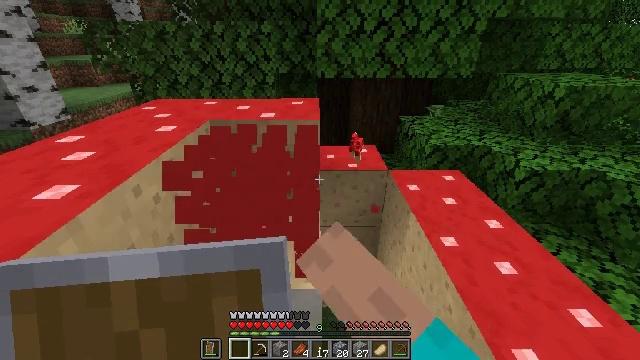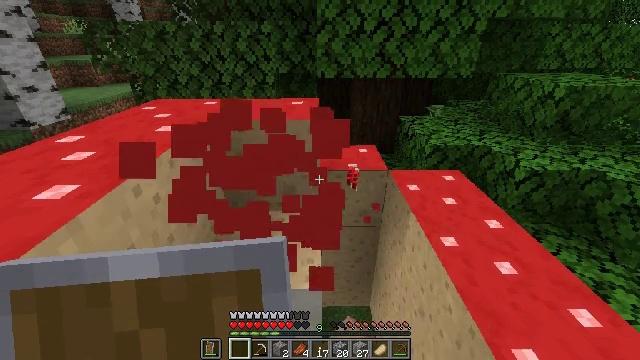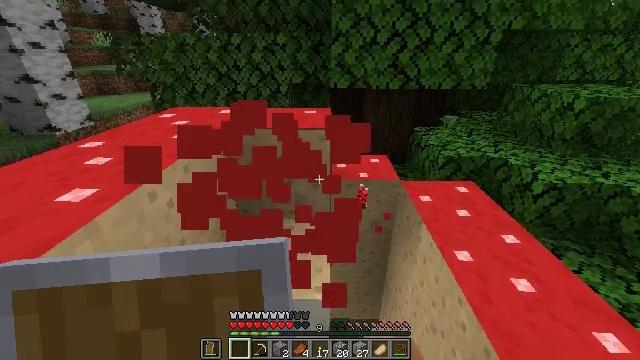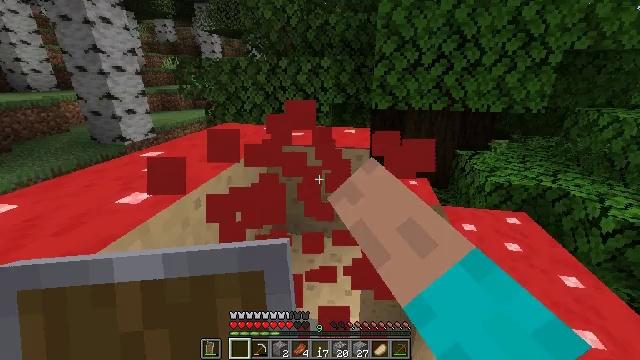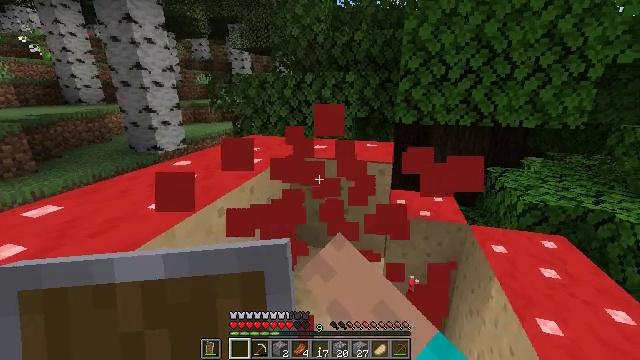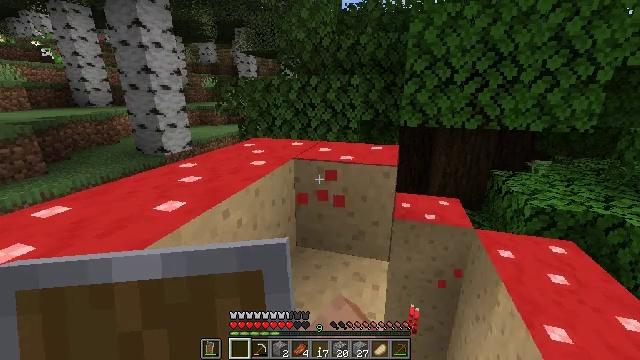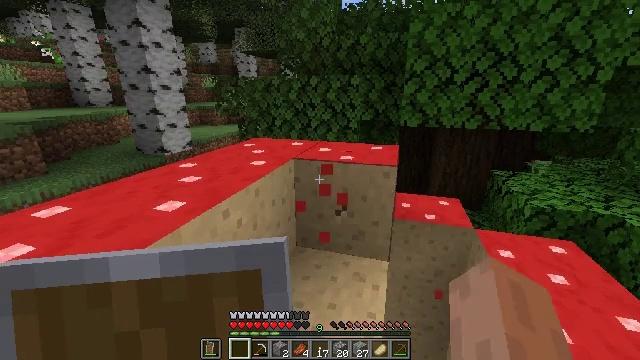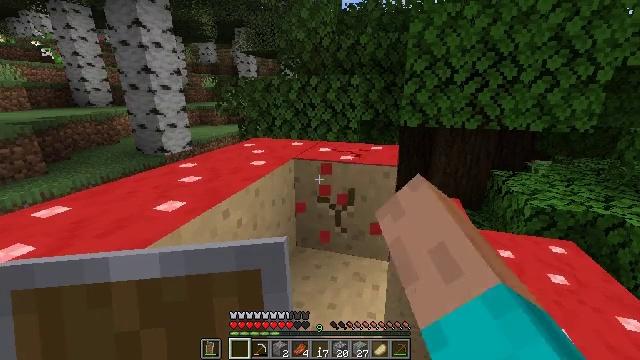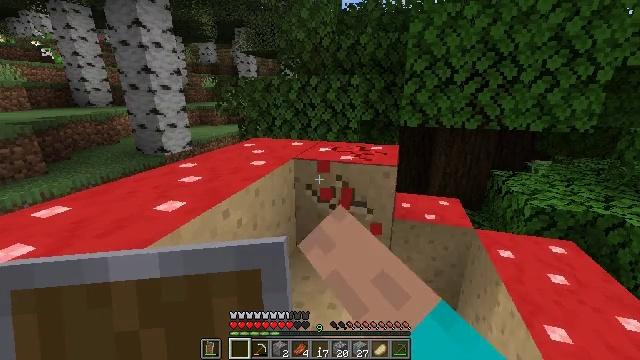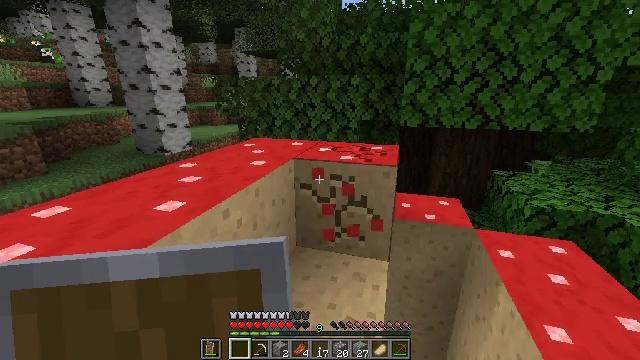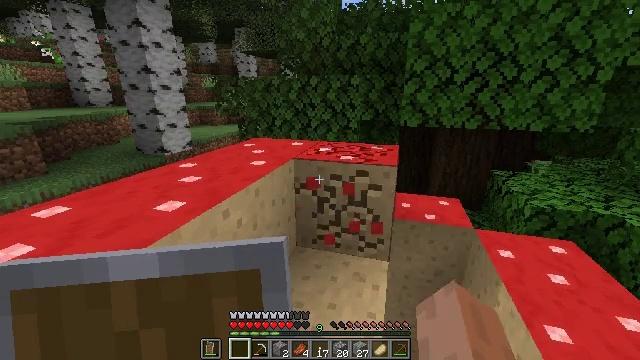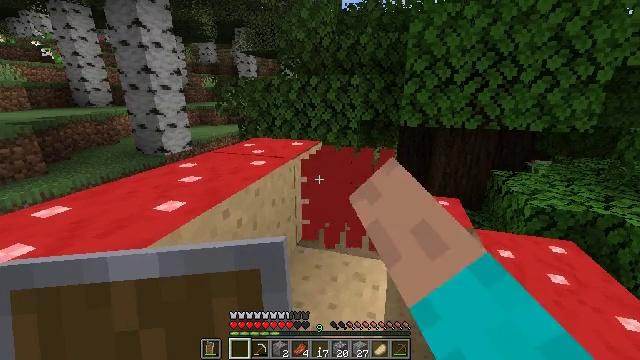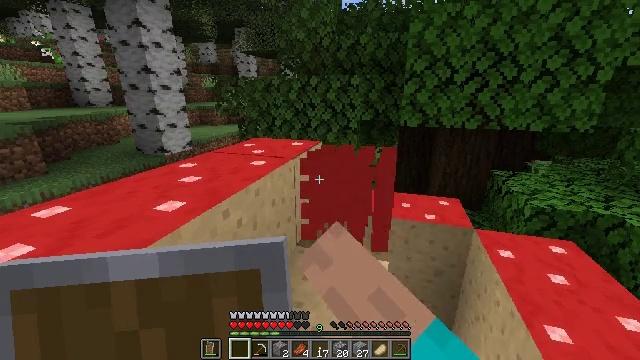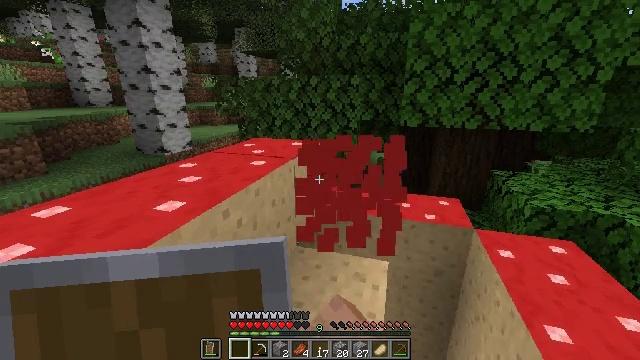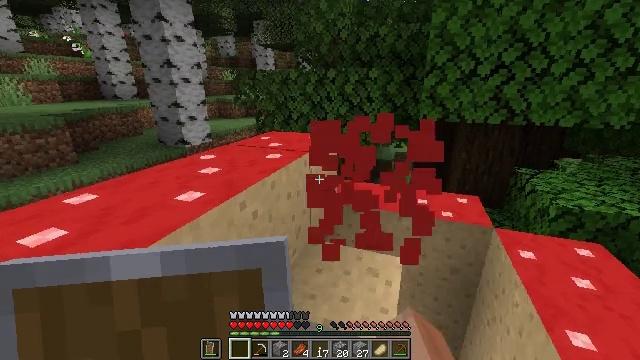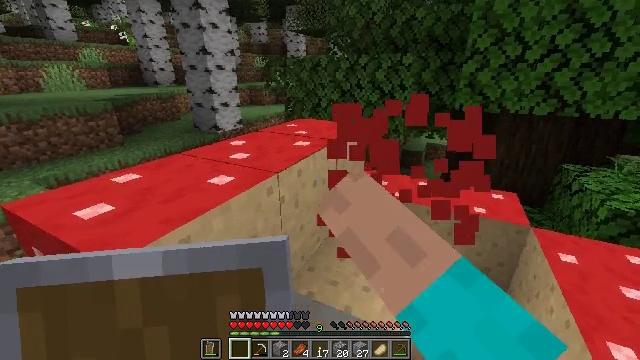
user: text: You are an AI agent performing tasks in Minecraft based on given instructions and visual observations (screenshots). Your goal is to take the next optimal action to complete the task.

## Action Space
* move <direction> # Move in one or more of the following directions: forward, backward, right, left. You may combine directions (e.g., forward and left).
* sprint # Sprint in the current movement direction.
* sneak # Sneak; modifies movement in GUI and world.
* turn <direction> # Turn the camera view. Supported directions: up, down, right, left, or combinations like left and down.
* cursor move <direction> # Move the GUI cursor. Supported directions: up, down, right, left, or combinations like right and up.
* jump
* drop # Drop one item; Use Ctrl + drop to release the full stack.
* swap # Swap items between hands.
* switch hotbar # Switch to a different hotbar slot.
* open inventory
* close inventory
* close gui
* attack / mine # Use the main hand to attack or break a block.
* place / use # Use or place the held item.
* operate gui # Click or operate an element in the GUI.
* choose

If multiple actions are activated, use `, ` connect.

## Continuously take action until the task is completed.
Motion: motion action
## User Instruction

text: Mine the red mushroom block in the forest.
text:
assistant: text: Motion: attack / mine
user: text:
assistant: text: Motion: turn left and up, attack / mine
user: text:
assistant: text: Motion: turn left and up, attack / mine
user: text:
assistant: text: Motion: turn left and up, attack / mine
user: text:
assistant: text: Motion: turn left, attack / mine
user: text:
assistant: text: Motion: attack / mine
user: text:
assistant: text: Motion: attack / mine
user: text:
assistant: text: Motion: attack / mine
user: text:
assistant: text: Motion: attack / mine
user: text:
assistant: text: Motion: attack / mine
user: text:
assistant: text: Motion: attack / mine
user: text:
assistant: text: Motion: attack / mine
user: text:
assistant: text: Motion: attack / mine
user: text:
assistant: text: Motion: turn left and down, attack / mine
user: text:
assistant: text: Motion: turn left and down, attack / mine
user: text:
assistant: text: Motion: attack / mine
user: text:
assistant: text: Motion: attack / mine
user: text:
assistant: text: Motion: turn left and down, attack / mine
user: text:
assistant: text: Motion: turn left and down, attack / mine
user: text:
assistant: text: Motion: attack / mine
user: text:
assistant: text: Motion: attack / mine
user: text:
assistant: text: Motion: attack / mine
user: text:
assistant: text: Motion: attack / mine
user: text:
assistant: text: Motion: attack / mine
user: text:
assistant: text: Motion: attack / mine
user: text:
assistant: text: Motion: attack / mine
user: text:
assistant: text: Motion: attack / mine
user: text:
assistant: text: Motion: turn left, attack / mine
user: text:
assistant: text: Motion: turn left, attack / mine
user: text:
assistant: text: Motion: attack / mine